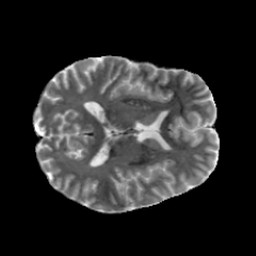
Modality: MD
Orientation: axial
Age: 30
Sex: male
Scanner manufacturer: siemens
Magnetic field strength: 6.98 T
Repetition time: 7.776 s
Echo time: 0.076 s